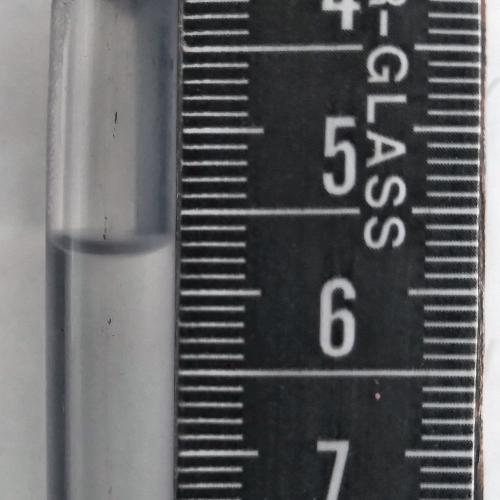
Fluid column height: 5.7 cm